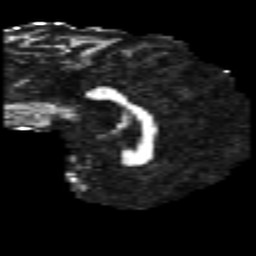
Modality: FA
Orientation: sagittal
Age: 28
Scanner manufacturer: philips
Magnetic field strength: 3 T
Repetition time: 8.591 s
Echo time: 0.1268 s